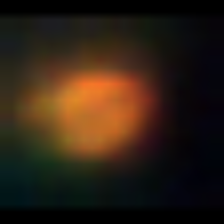
Taxon: NanoPlankton
Group: Other